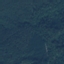
Label: Forest